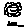
Label: sun